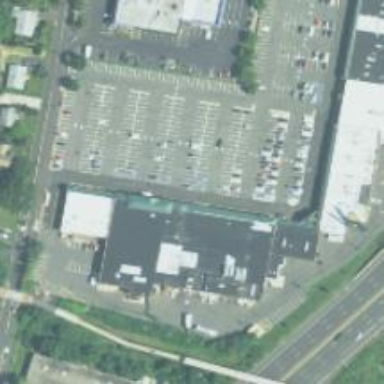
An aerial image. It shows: Supermarket.